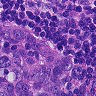
Metastatic tissue present: yes